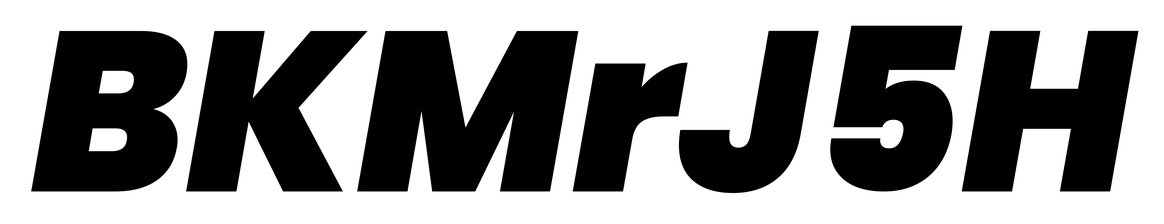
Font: Poppins-BlackItalic